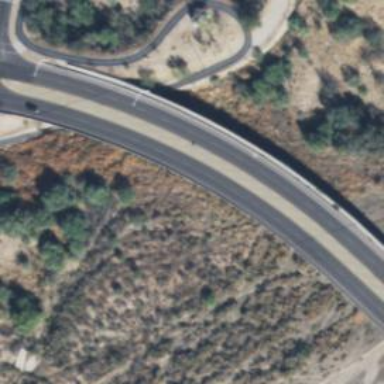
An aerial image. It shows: Viaduct bridge crossing over asphalt secondary road.